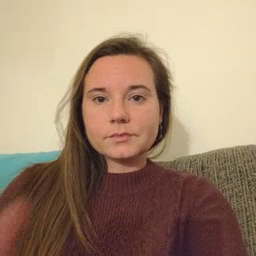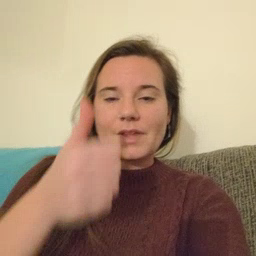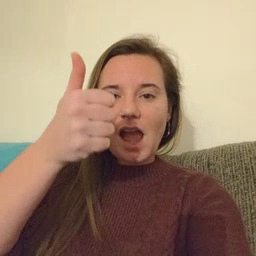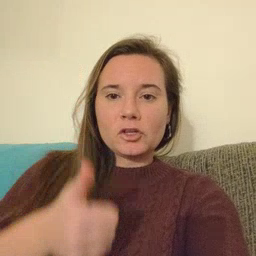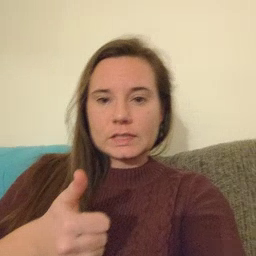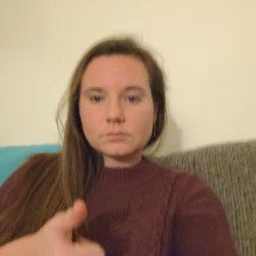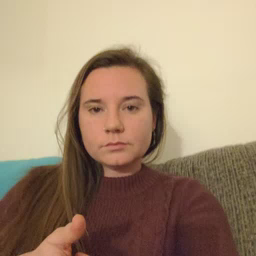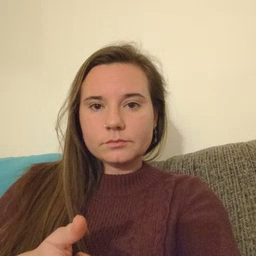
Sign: every